Field crop: maize
Growth stage: 2
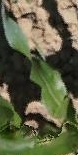
Species: maize